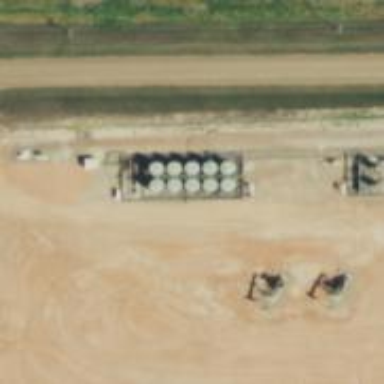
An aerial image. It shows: Storage tank that is man-made.